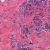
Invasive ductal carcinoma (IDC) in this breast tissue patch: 0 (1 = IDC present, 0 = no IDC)